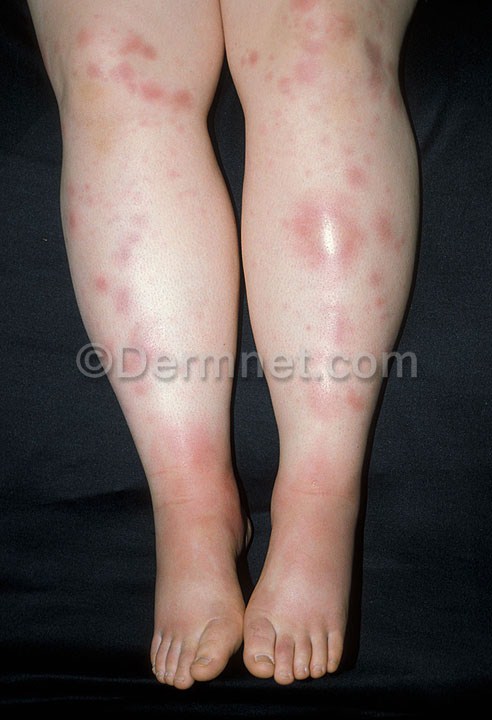
Disease: Vasculitis Photos